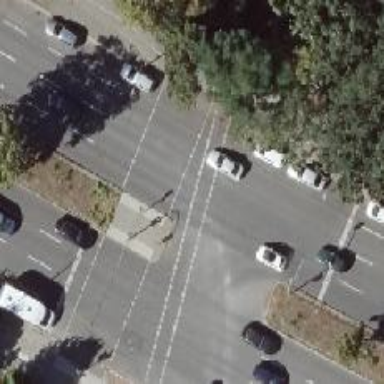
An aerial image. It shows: Traffic signals at road crossing.